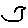
Label: bird